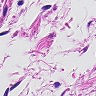
Metastatic tissue present: no